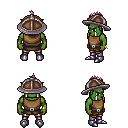
a pixel art fantasy rpg character, male body template, orc, green skin, leather chest armor, metal pants, white blonde mohawk hairstyle, chain helm, bracelets, metal boots, four views (front, back, left, right), 2x2 character sprite sheet, small pixel art, hard edges, no anti-aliasing